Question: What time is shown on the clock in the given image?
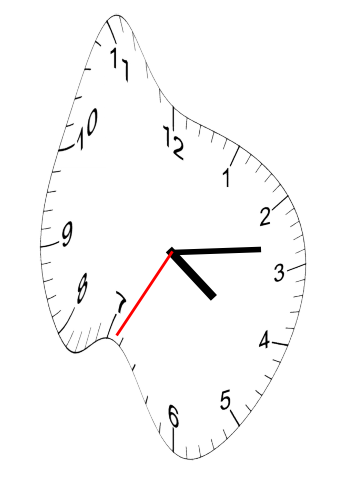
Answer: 04:13:35